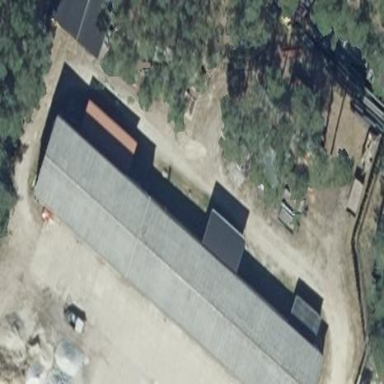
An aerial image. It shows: Building with gabled roof. The roof is grey in color and oriented along the building.